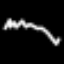
Label: squiggle